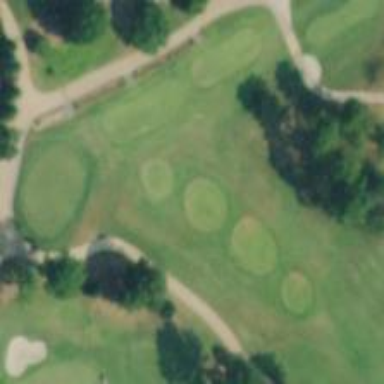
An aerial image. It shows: Golf rough area.